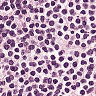
Metastatic tissue present: no